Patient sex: F
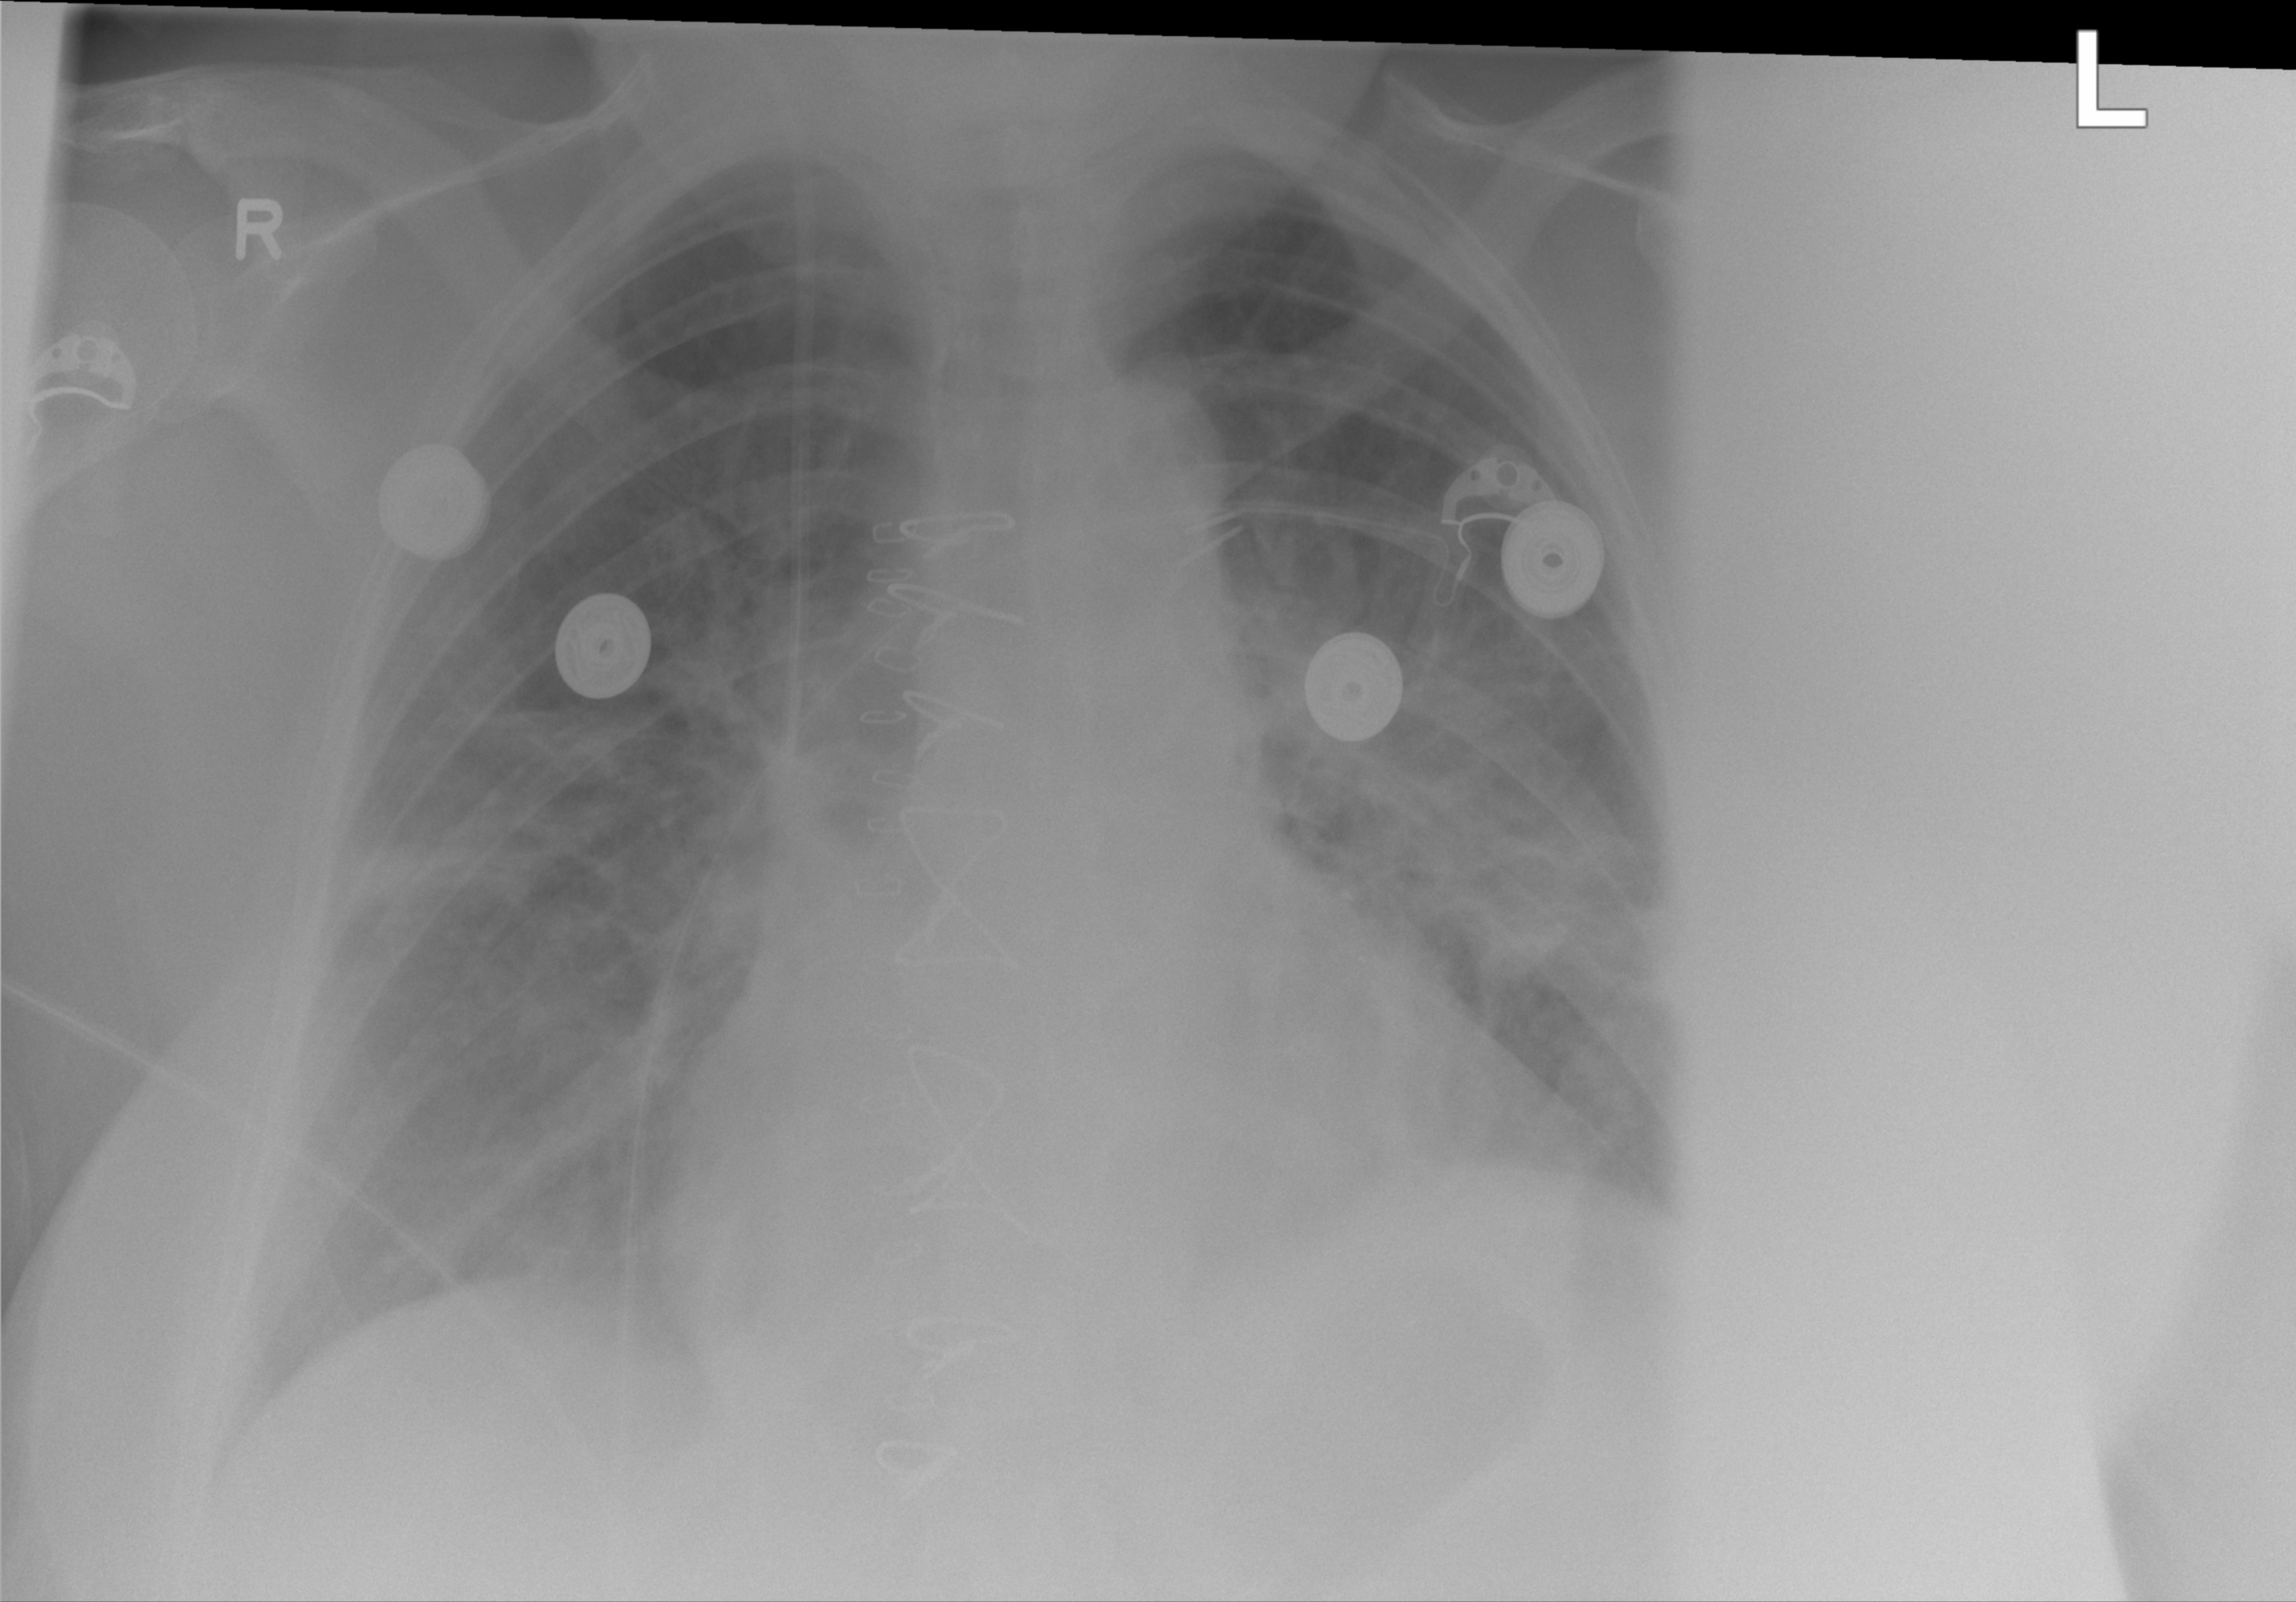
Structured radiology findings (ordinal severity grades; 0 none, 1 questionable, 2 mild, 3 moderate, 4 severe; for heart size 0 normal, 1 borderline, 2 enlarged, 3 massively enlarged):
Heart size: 0
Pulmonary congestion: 2
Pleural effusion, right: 0
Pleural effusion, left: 0
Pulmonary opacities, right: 1
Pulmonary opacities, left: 0
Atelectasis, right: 2
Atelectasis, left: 2